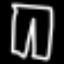
Label: pants